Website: apple
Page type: customer-info-address
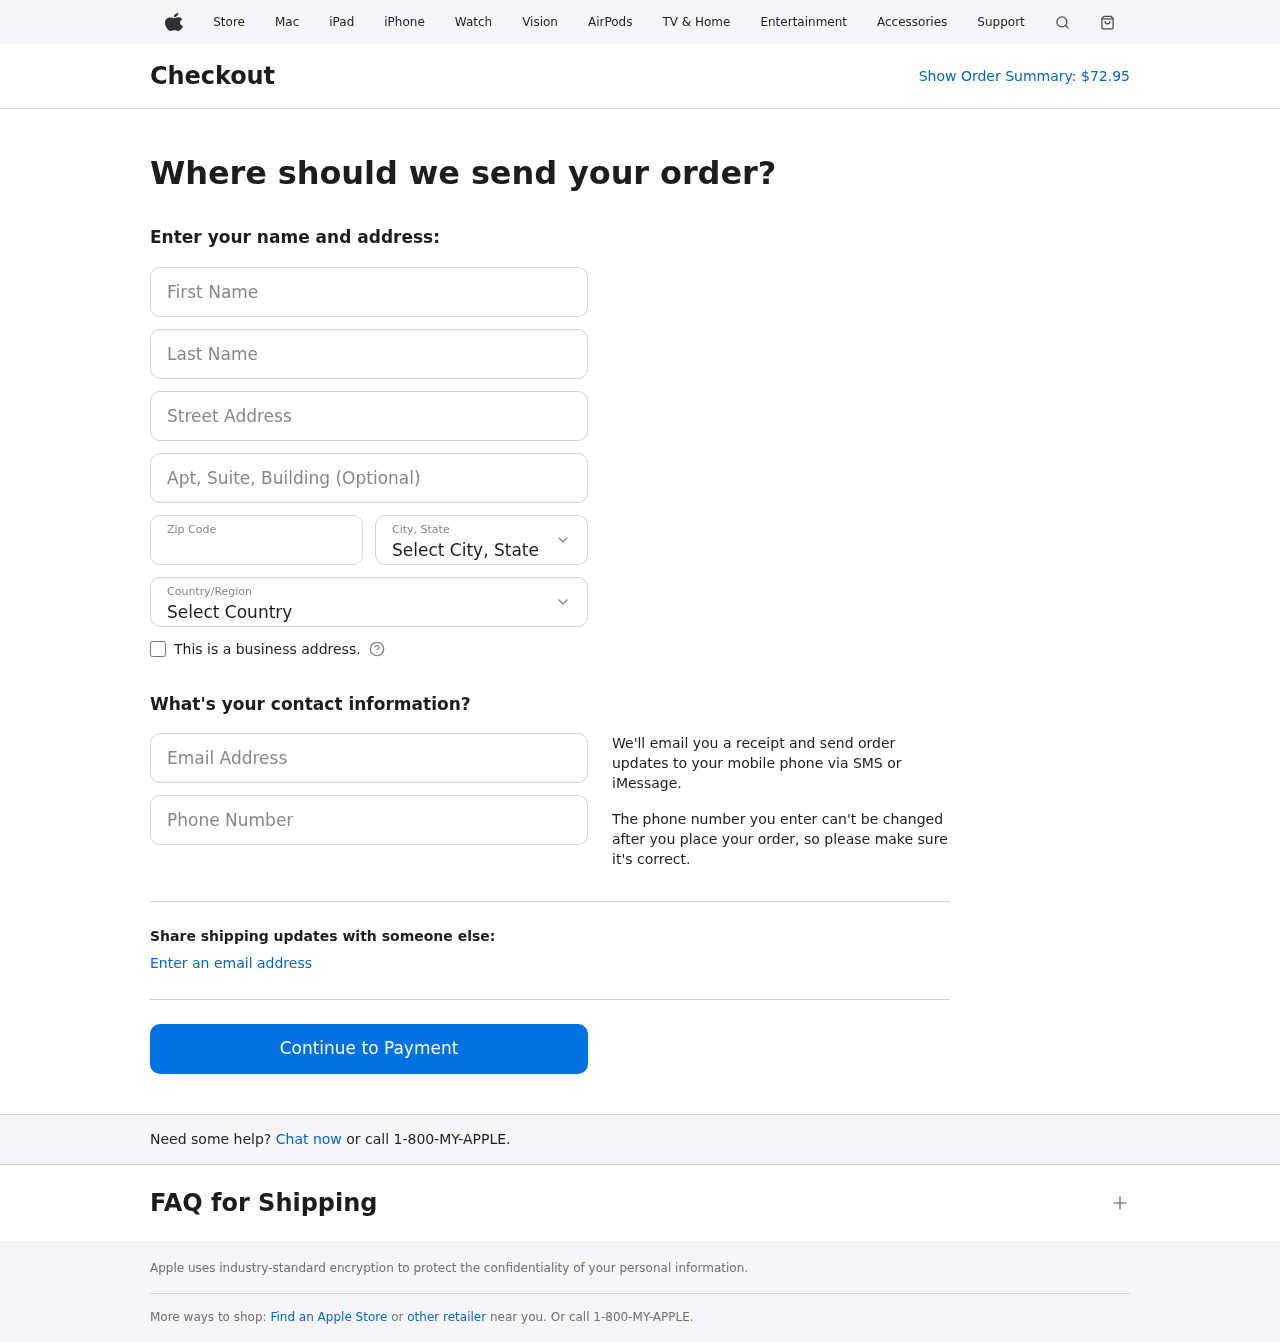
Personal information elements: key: PII_CITY_STATE
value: Evansstad, AR
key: PII_COUNTRY
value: United States
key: PII_EMAIL
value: victoria_thompson@yahoo.com
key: PII_FIRSTNAME
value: Victoria
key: PII_LASTNAME
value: Thompson
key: PII_PHONE
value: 5572074577
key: PII_POSTCODE
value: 80271
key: PII_STREET
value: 170 Joshua Flats Apt. 189
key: PII_STREET2
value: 99777 Walters Ports Apt. 546
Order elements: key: ORDER_TOTAL
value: $72.95